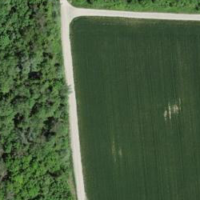
EUNIS habitat code: 44
Species observed at this site:
Phylloscopus collybita
Sylvia borin